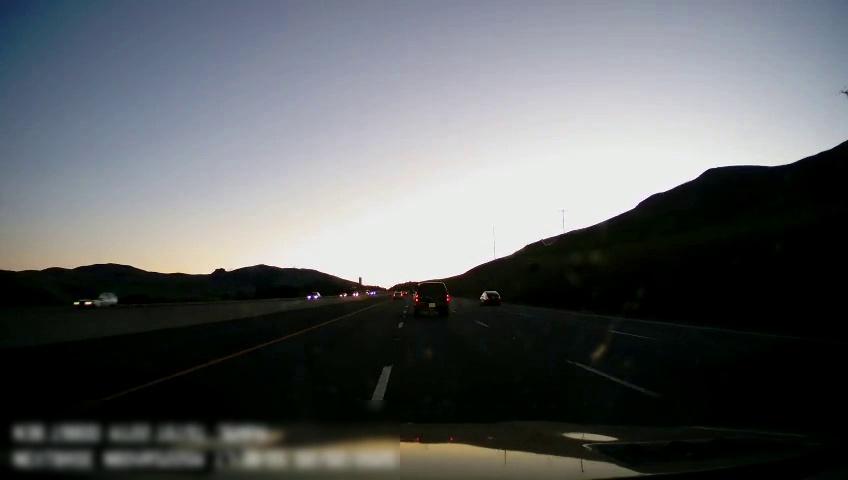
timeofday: Day
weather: Sunny
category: Drivable Space
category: Vehicles | Car
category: Vehicles | SUV
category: Vehicles | Car
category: Vehicles | SUV
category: Vehicles | SUV
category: Lanes | Alternate Lane
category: Lanes | Current Lane
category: Lanes | Current Lane
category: Lanes | Alternate Lane
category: Lanes | Alternate Lane